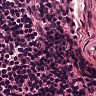
Metastatic tissue present: no